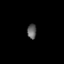
Tissue: lung
Cell type: Myeloid cells
Senescence score: 0.6135
Nuclear area (px): 132
Mean DAPI intensity: 96.22